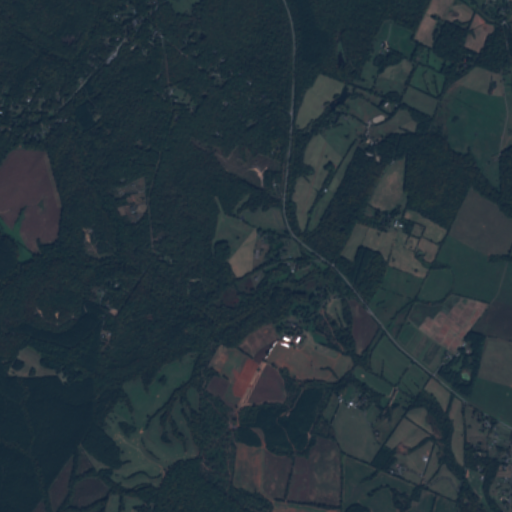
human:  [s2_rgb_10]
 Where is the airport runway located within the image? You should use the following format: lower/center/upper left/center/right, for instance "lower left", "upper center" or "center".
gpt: The airport runway is located in the upper center of the image.
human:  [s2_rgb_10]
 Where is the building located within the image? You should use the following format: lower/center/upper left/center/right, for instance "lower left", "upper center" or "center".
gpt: The building is located in the lower right of the image.
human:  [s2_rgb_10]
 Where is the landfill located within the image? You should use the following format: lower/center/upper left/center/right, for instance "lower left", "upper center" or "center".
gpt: There is no landfill in the image.